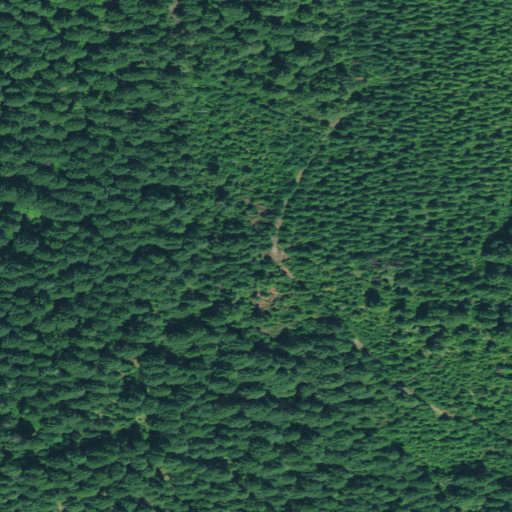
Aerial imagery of mountain in Oregon named Eagle Butte containing only evergreen forest